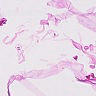
Metastatic tissue present: no